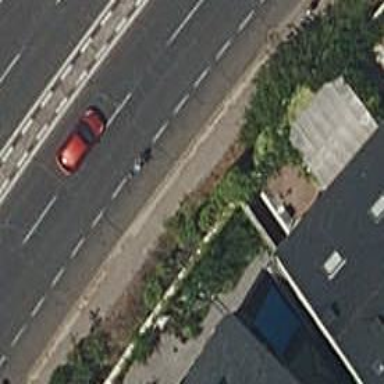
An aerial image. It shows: Sidewalk along the footway.